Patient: sex M, age 75
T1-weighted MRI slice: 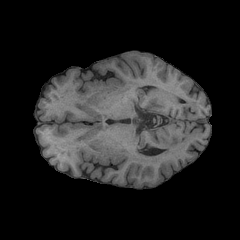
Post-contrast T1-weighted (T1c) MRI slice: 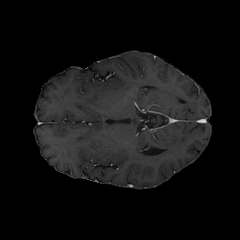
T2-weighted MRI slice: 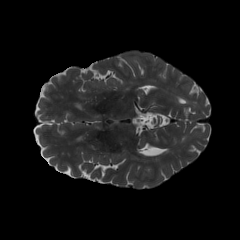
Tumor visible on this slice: no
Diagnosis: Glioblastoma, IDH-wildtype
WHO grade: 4